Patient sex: F
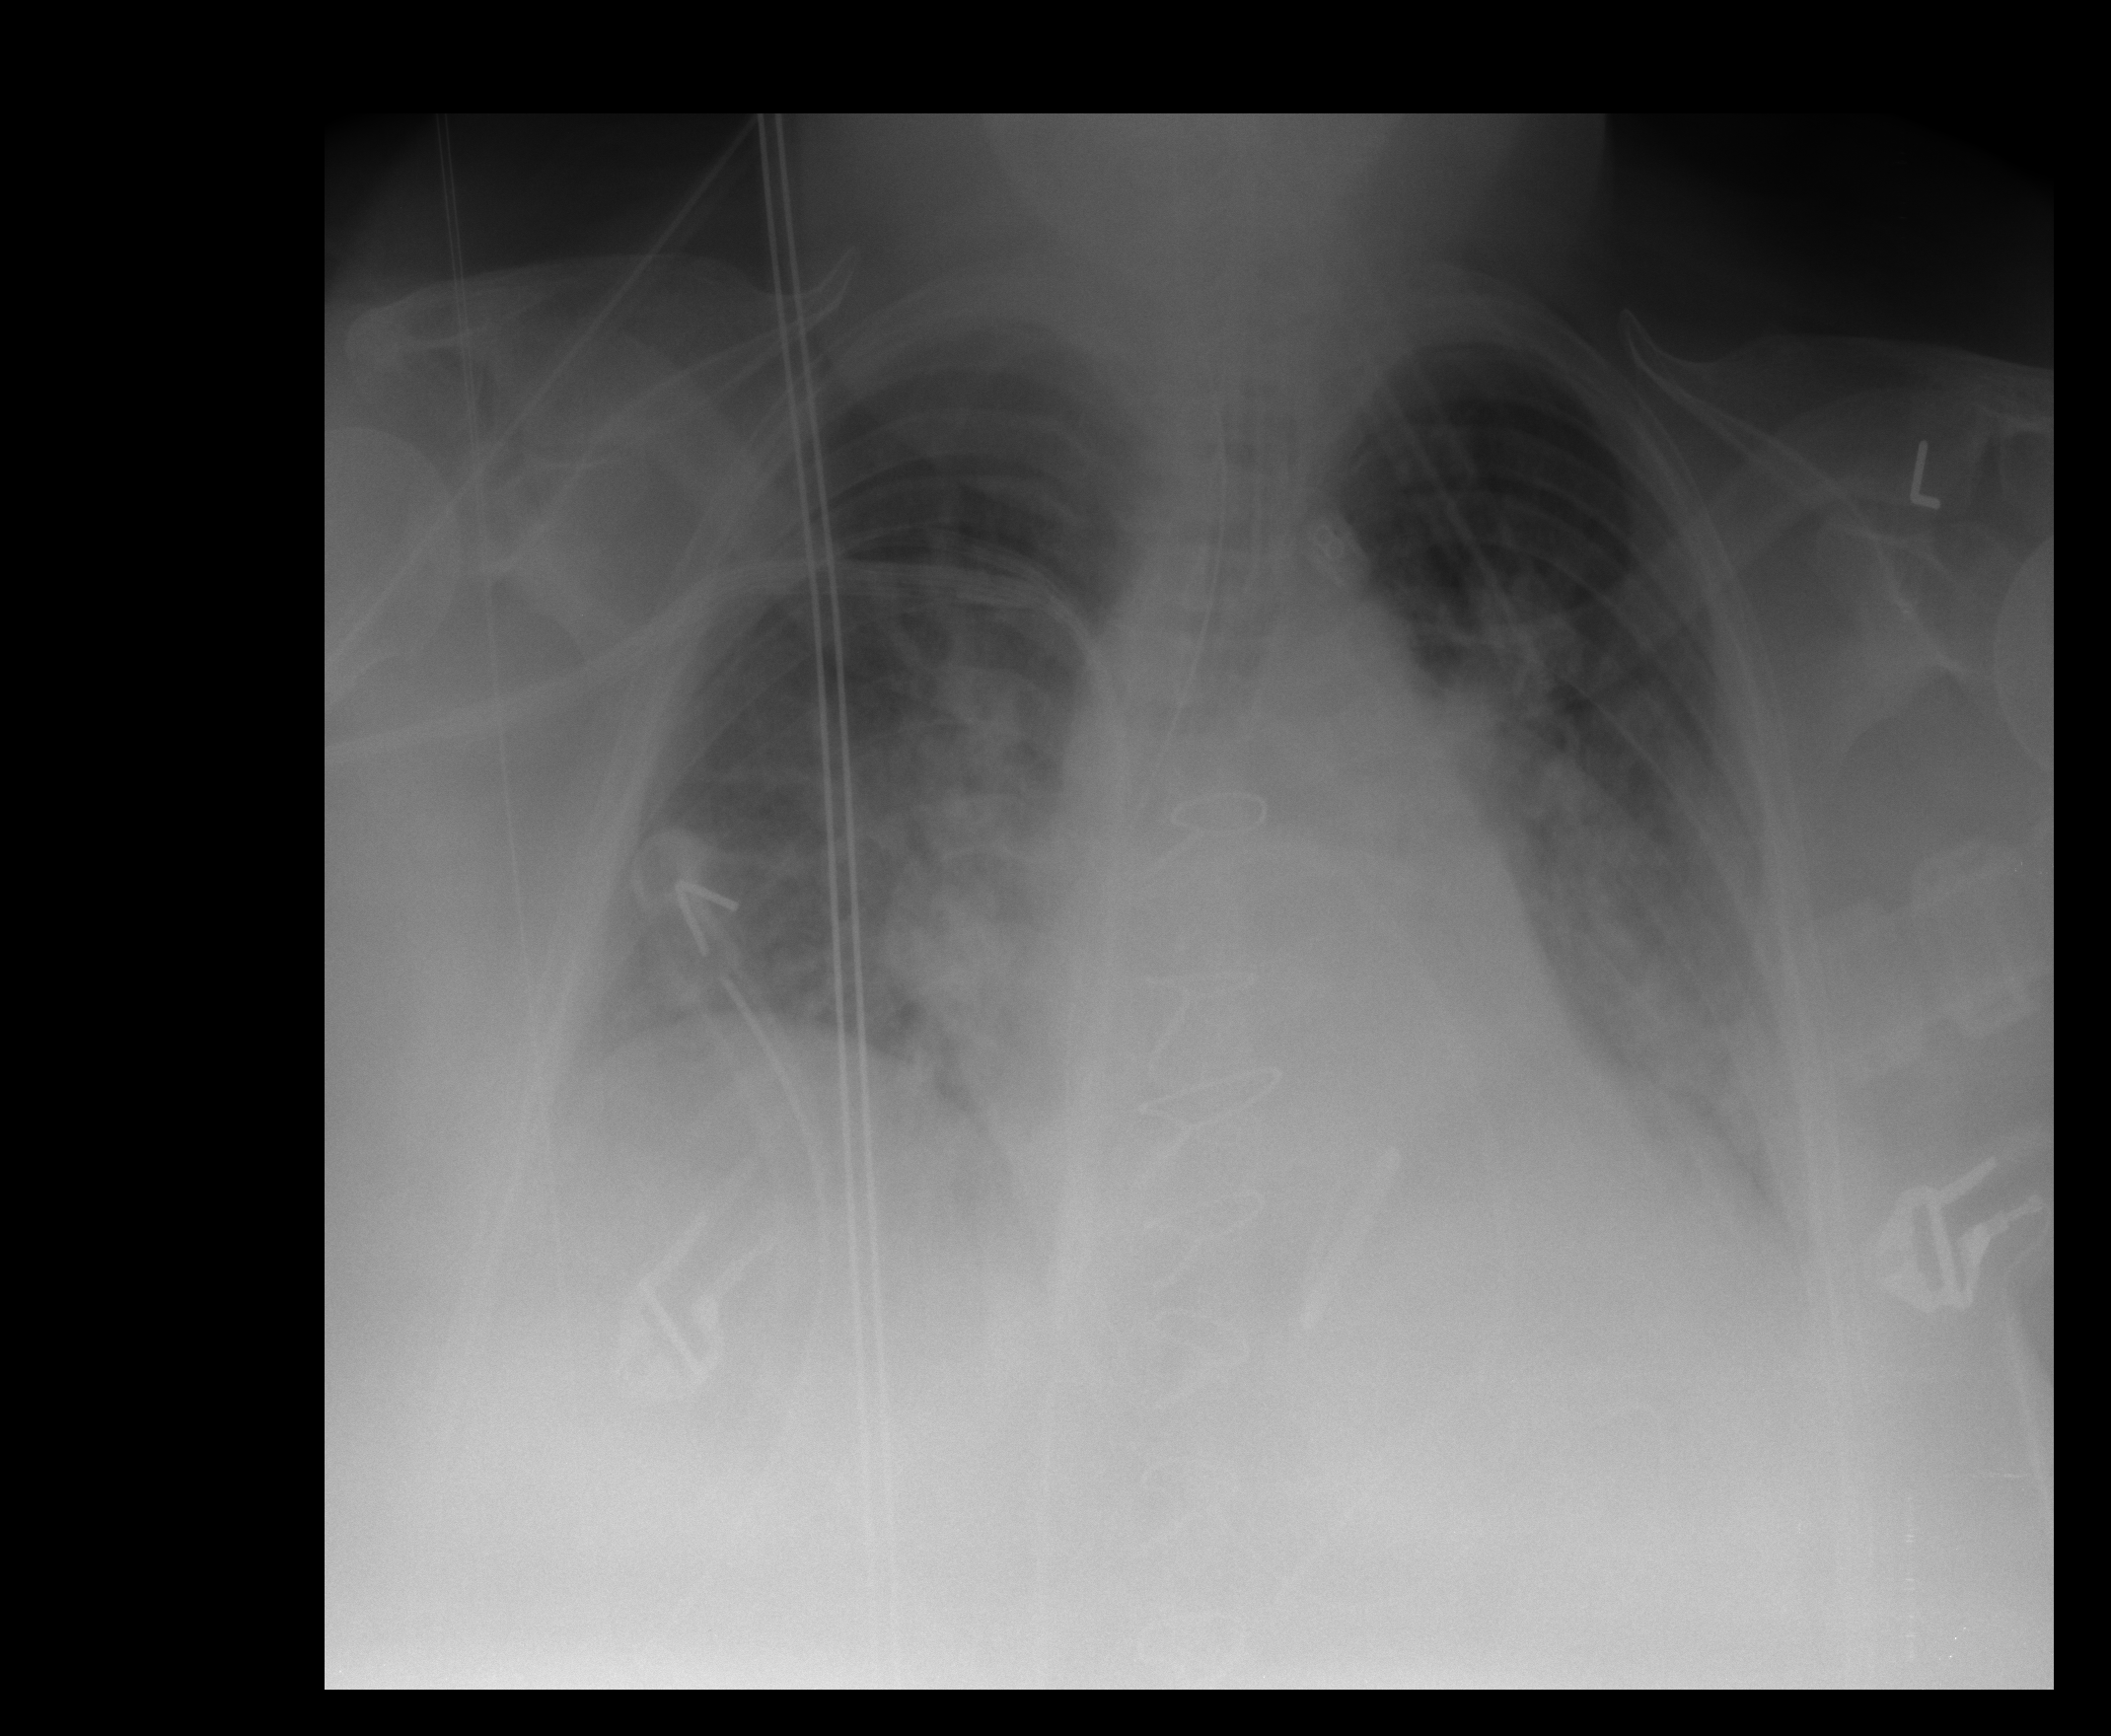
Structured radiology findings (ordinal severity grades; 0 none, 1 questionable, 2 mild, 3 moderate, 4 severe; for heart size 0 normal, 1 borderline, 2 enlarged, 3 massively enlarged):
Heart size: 2
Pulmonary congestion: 3
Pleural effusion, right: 0
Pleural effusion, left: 2
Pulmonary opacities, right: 2
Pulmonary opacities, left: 2
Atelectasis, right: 2
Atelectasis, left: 3